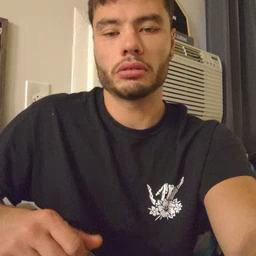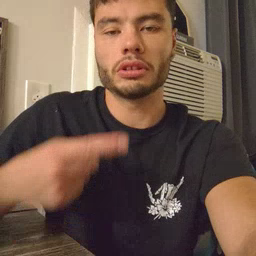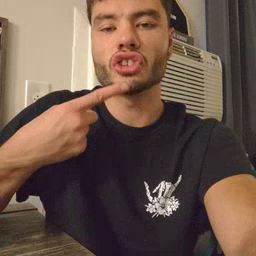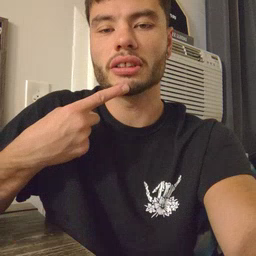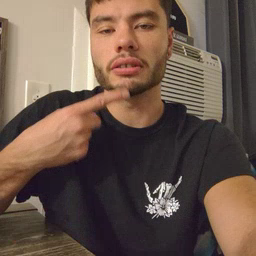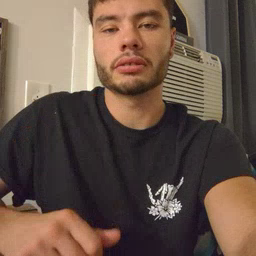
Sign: chin